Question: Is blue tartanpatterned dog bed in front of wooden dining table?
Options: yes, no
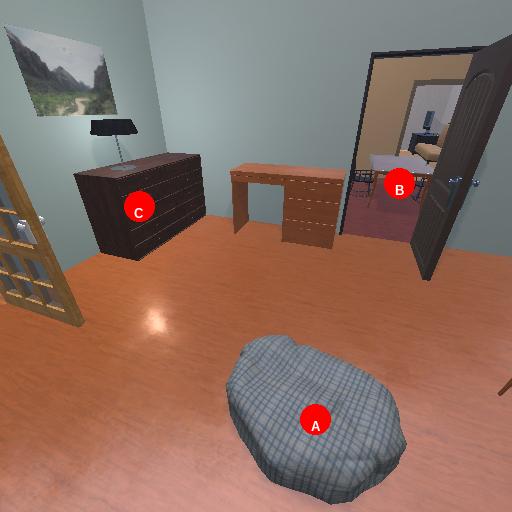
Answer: yes